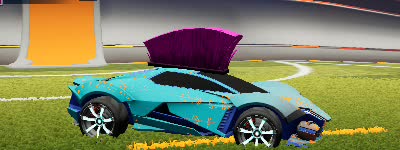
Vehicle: werewolf